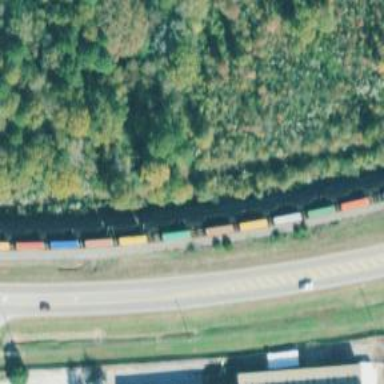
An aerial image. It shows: Railway siding with rails.